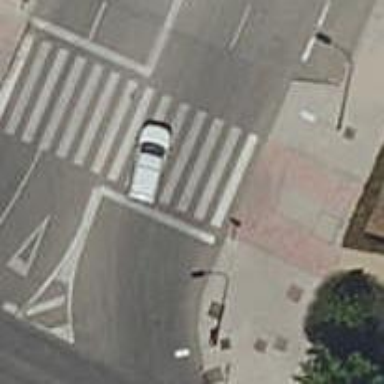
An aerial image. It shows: Uncontrolled footway crossing with markings.